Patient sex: M
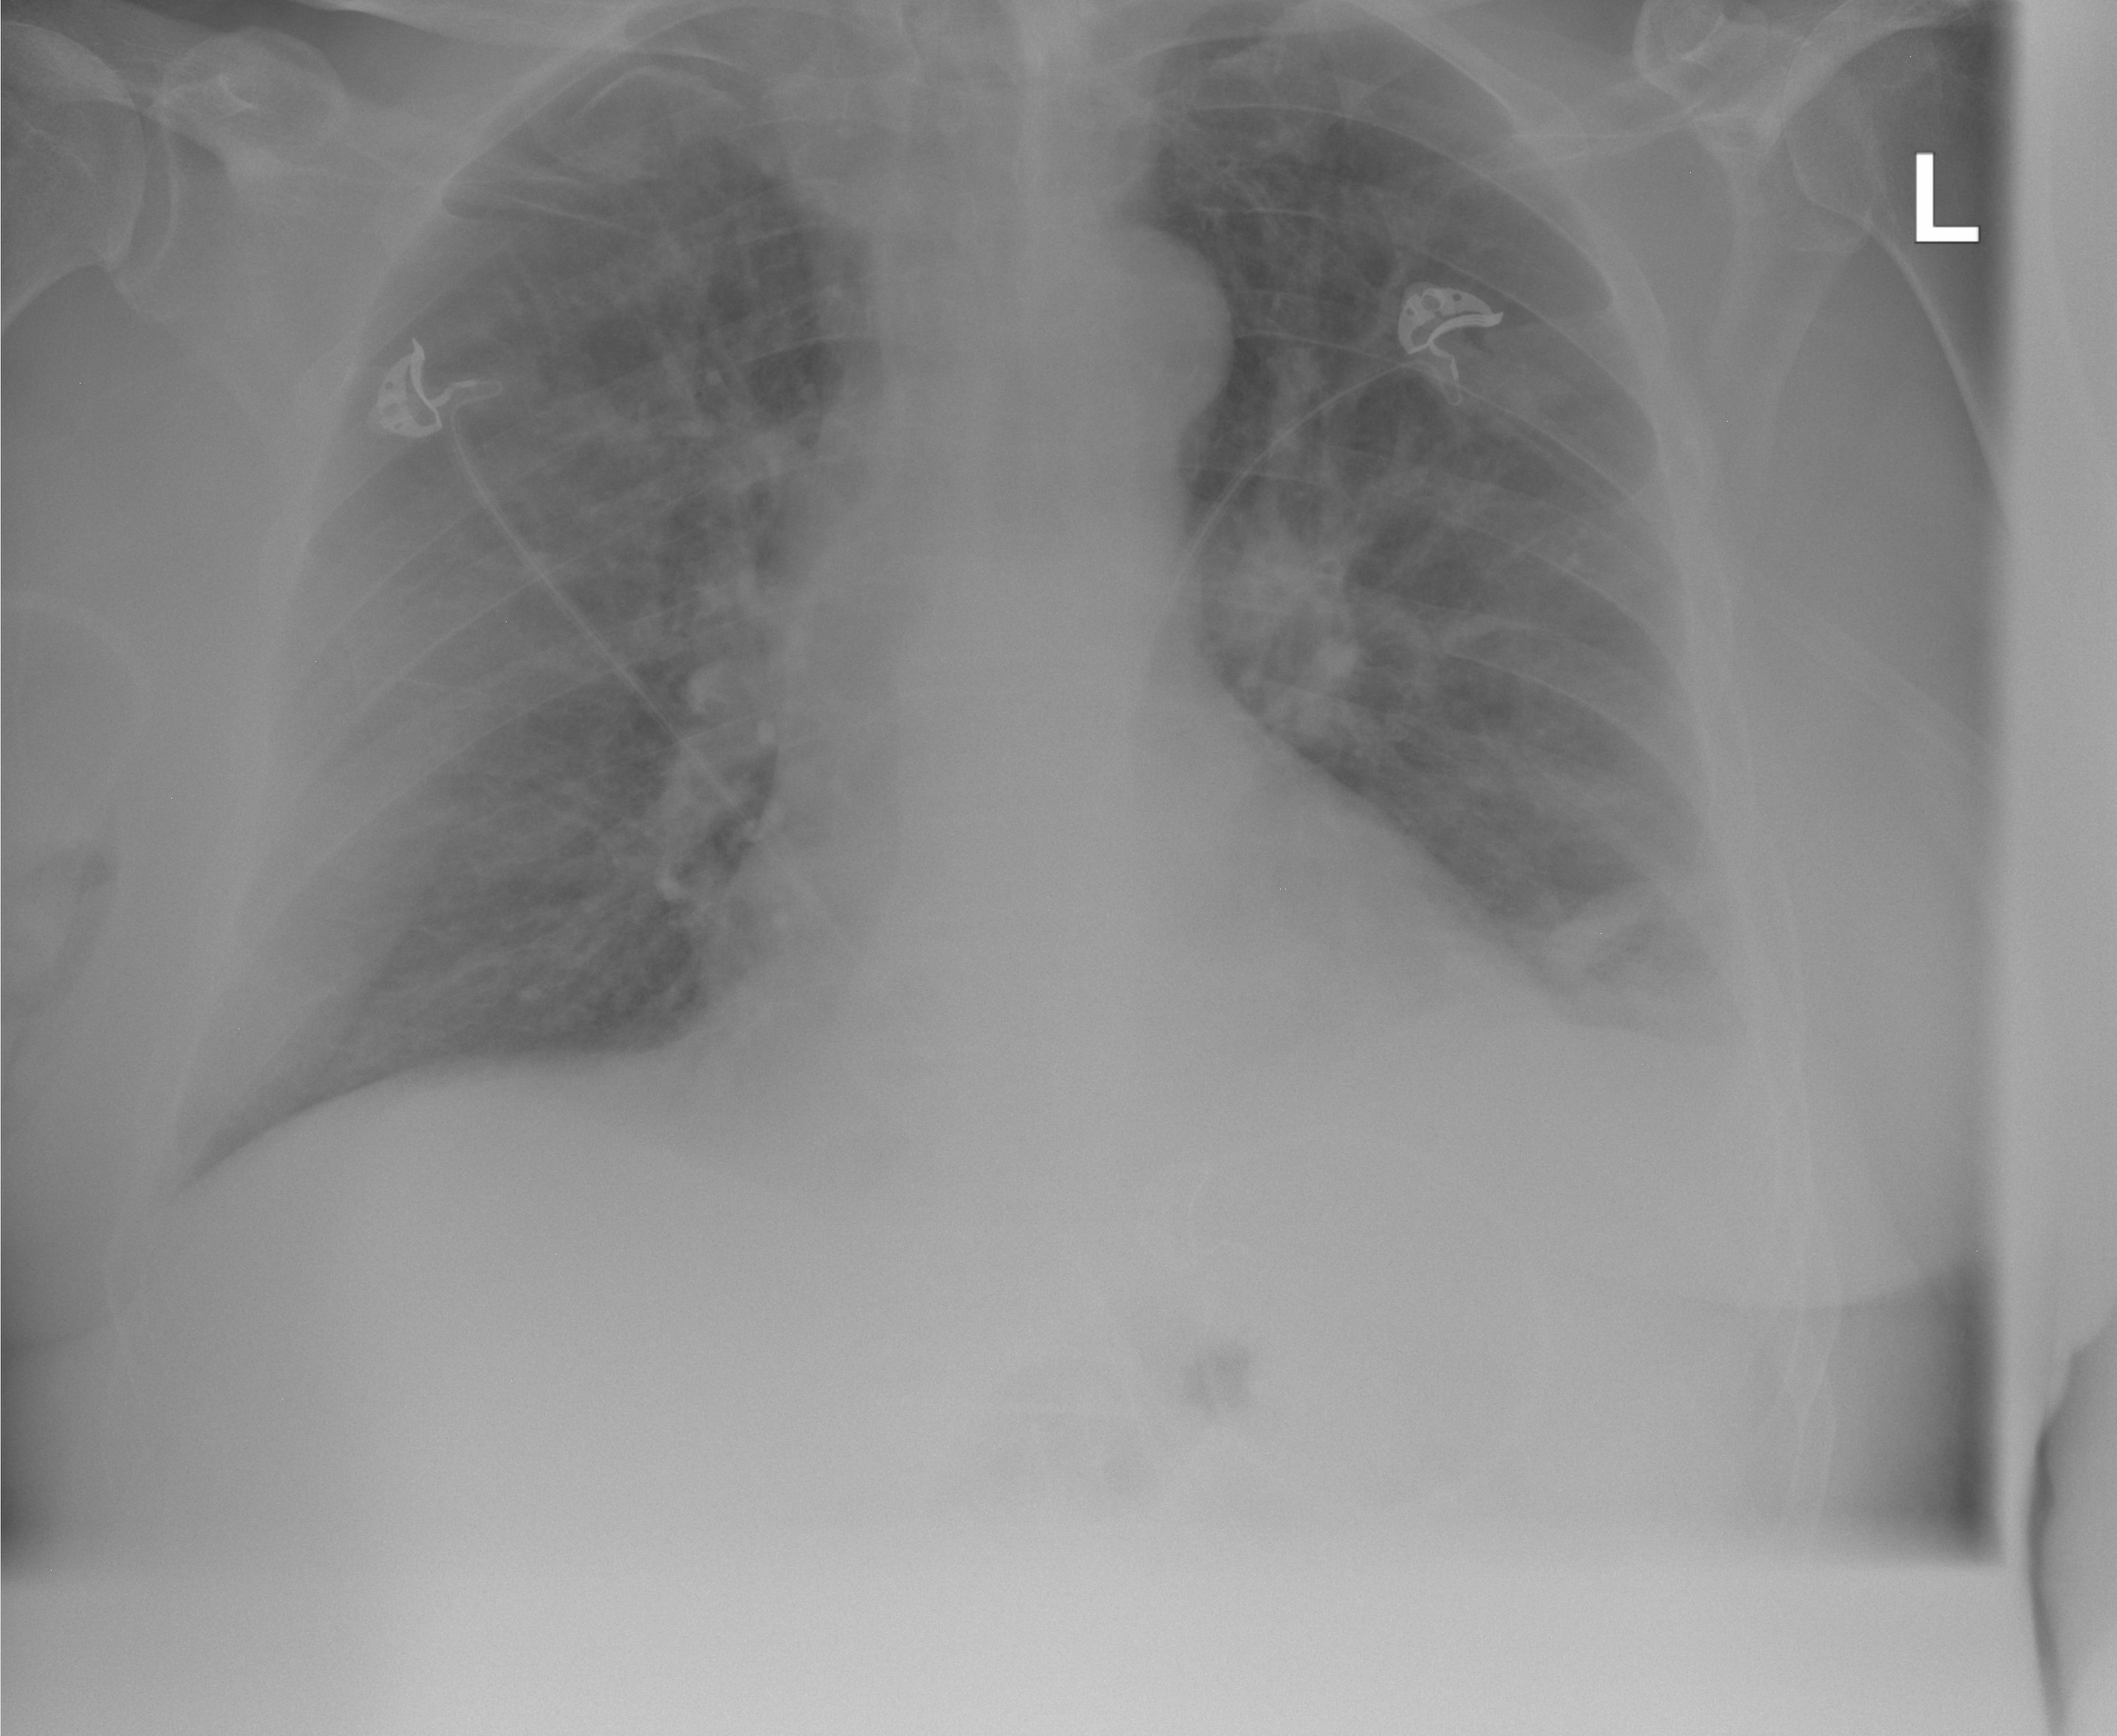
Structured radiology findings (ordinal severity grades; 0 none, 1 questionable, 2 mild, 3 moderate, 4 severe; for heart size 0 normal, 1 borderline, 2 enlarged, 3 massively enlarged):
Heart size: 0
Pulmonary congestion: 2
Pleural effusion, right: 0
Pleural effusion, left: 2
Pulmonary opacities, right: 0
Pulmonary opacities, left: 2
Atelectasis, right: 0
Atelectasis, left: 2